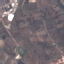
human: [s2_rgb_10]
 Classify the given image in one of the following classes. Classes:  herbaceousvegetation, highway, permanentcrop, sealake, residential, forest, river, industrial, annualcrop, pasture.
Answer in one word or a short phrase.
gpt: PermanentCrop